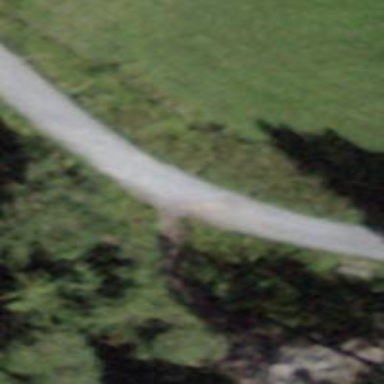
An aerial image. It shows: Compacted path road.